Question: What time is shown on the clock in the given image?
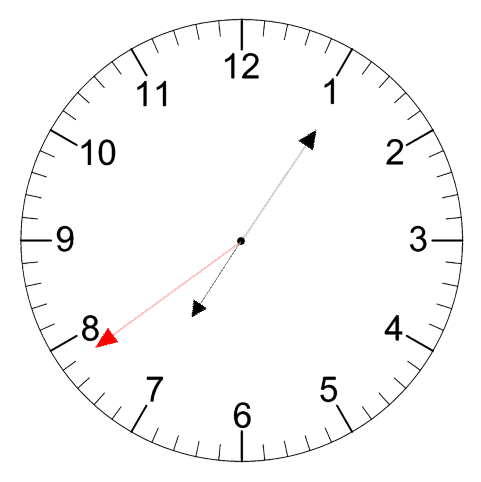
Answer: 07:05:39